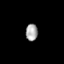
Tissue: prostate
Cell type: T cells
Senescence score: 0.3028
Nuclear area (px): 200
Mean DAPI intensity: 165.475